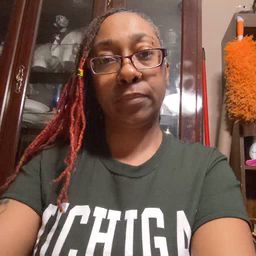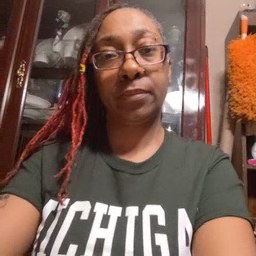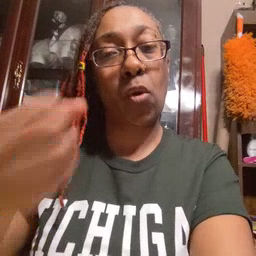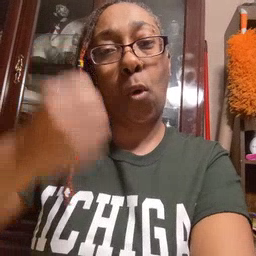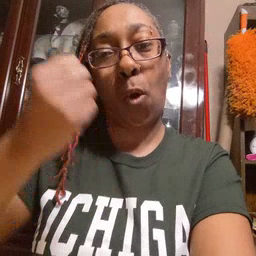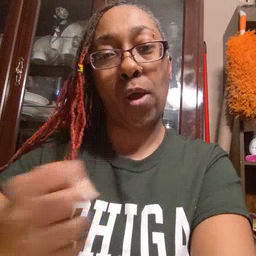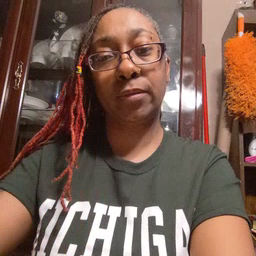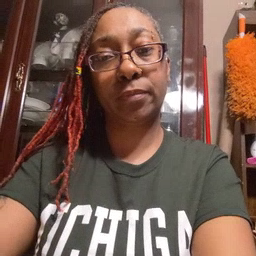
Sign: car